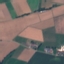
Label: AnnualCrop